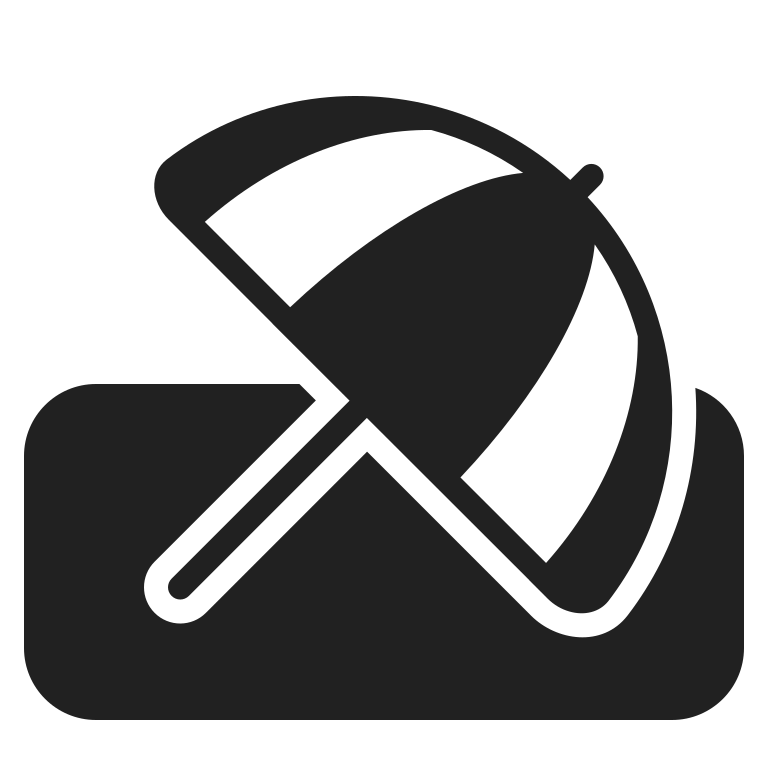
umbrella on ground high contrast